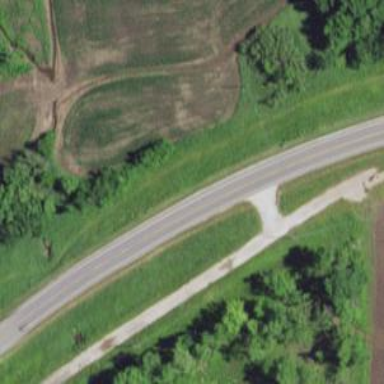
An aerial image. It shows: Primary highway.